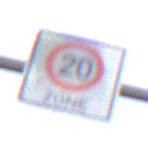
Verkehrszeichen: BeginnZone20
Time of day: MorningAfternoon
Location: Outdoor (RoadRail)
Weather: Overcast
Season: NotSpecified
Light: Natural